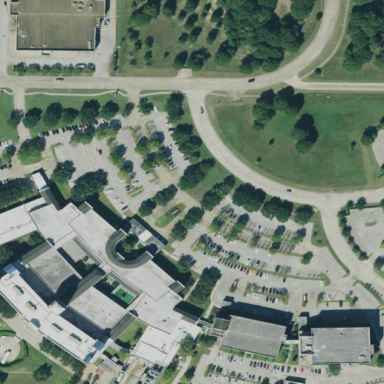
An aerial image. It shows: Healthcare facility identified as hospital.